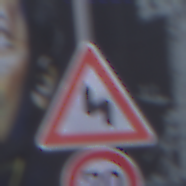
Verkehrszeichen: DoppelkurveZunaechstLinks
Zusatzzeichen unten: Geschwindigkeit70
Umgebung: Outdoor, Urban
Tageszeit: MorningAfternoon
Wetter: PartlyCloudy
Licht: Natural
Jahreszeit: NotSpecified
Kontrast: LowContrast